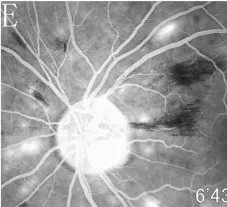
Fundus photograph, FFA and SD-OCT of the left eye. (C-F) FFA showed multifocal sites of patchy hyperfluorescence in the early phase, with leakage during the entire imaging process describing elschnig spots, and blockage from the cotton wool spots.
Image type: ophthalmic_imaging (ophthalmic_angiography)